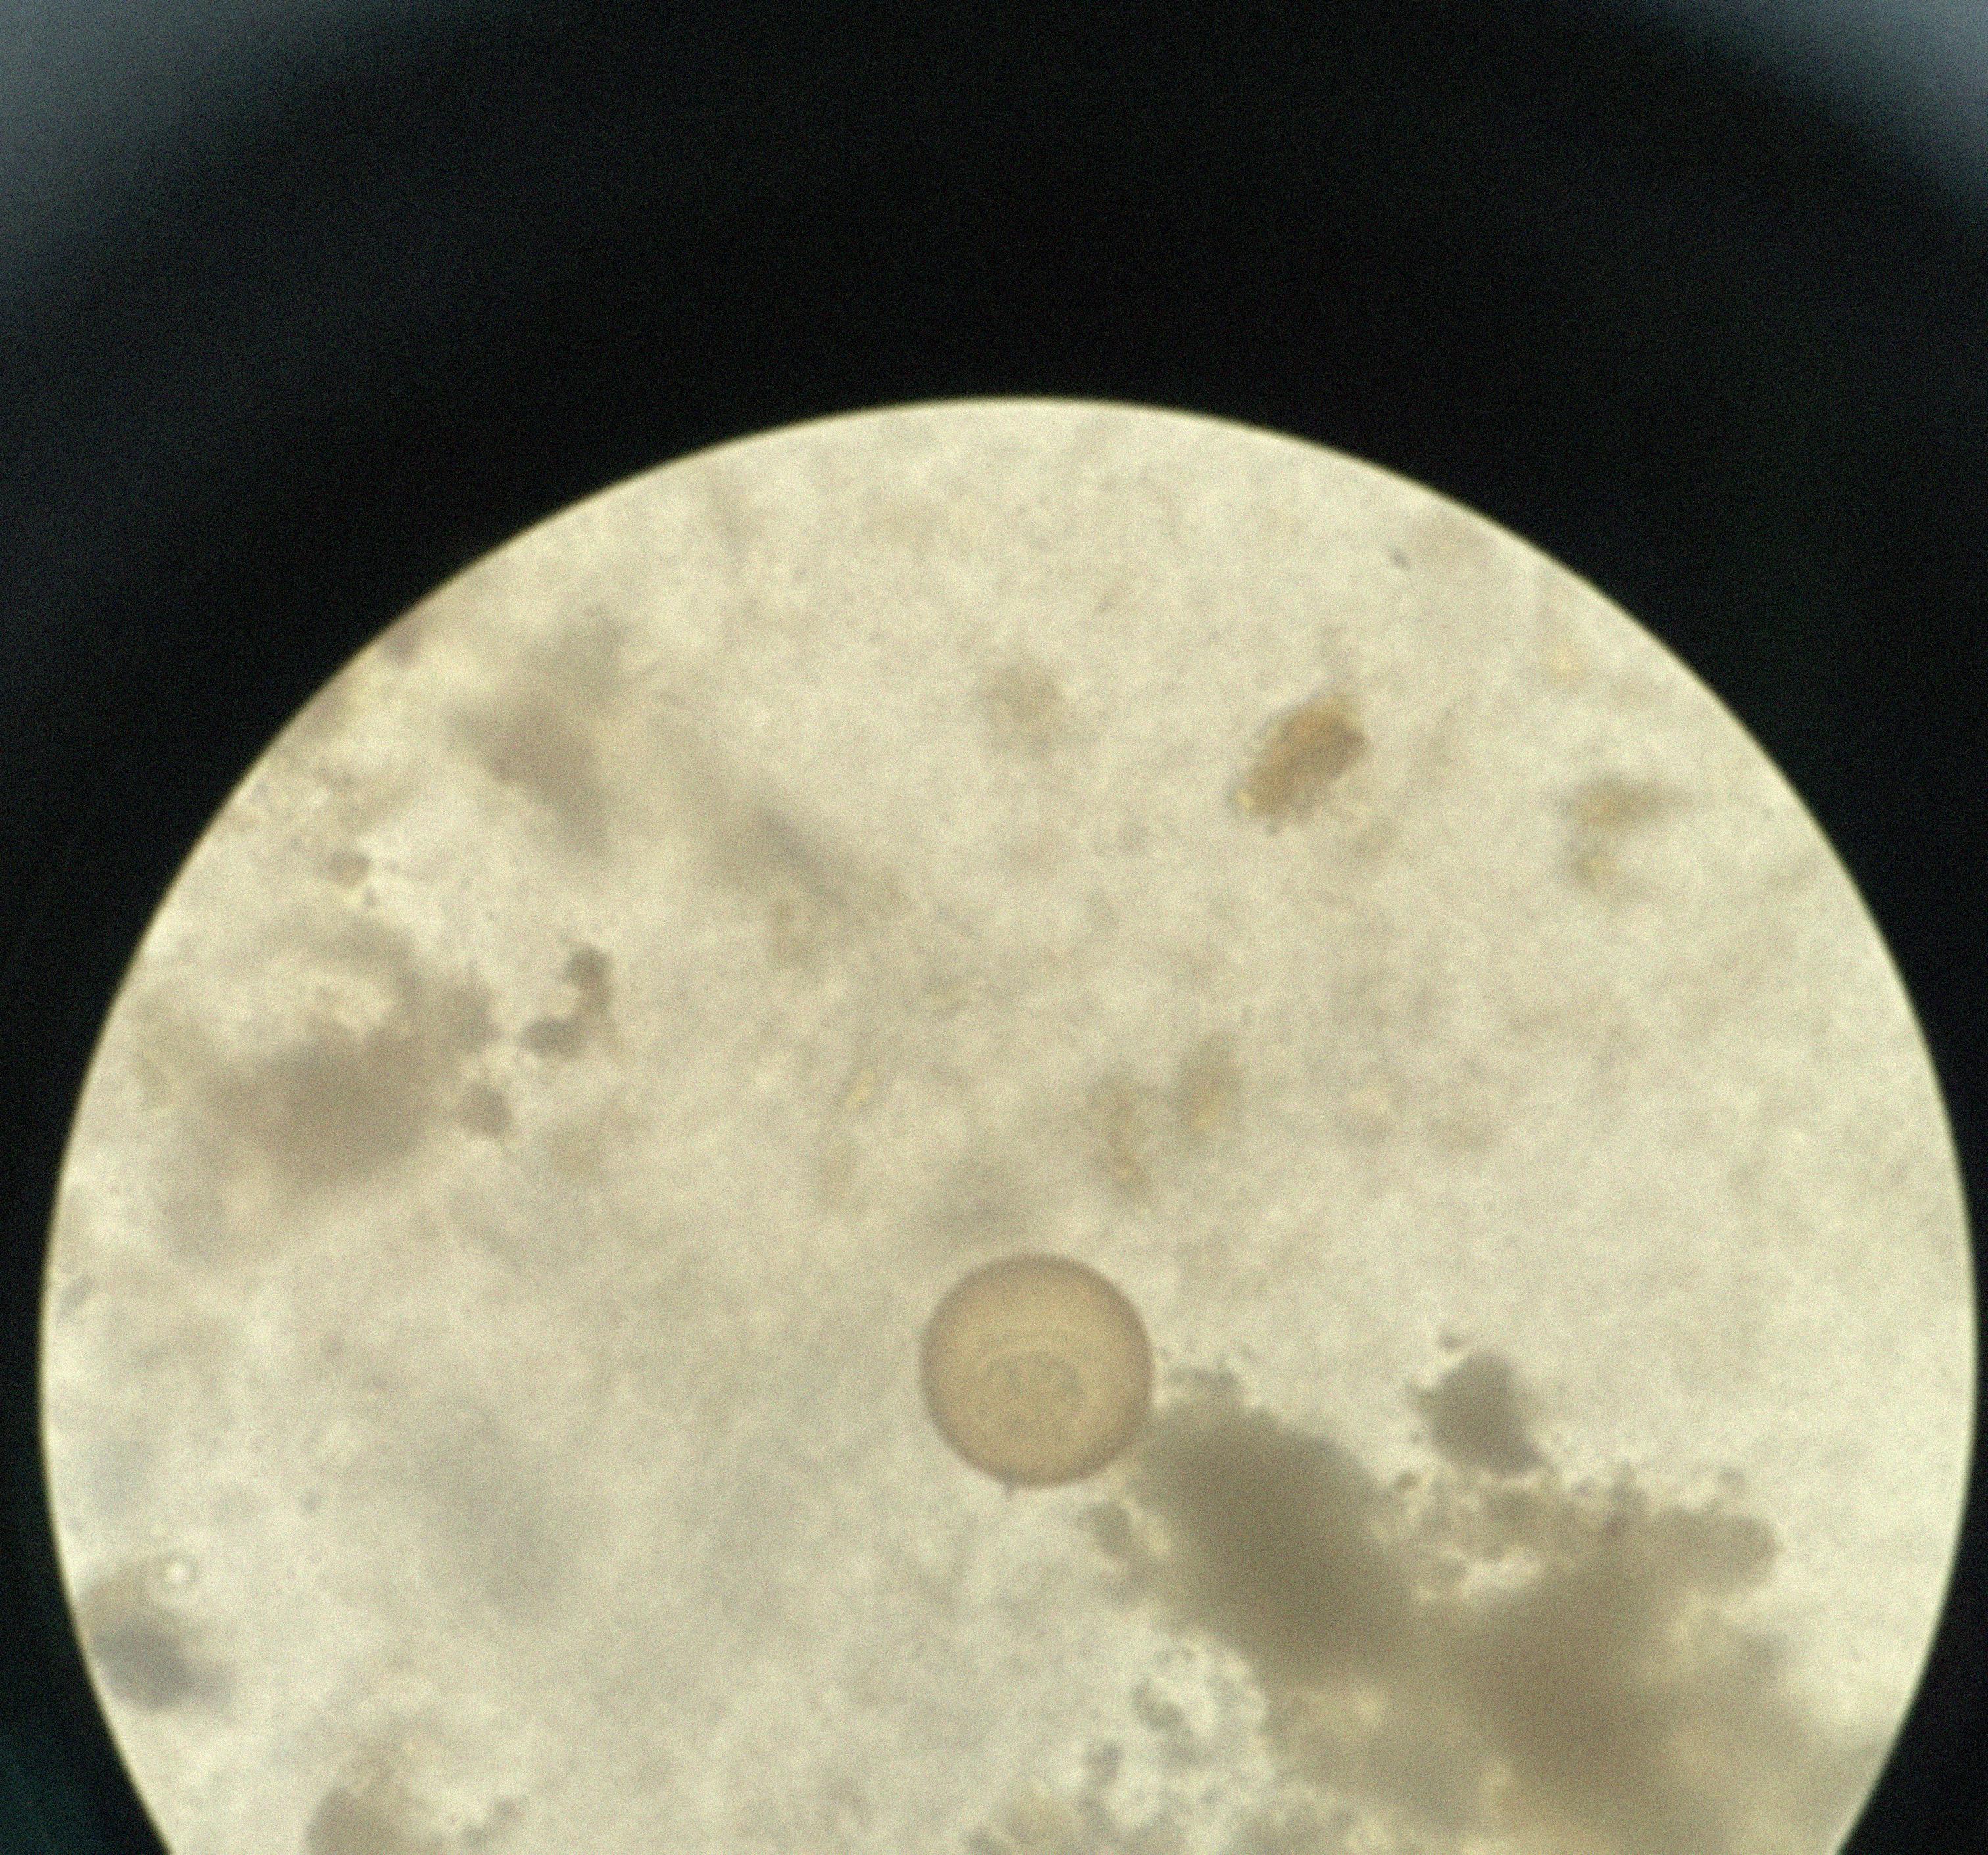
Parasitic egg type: Hymenolepis diminuta